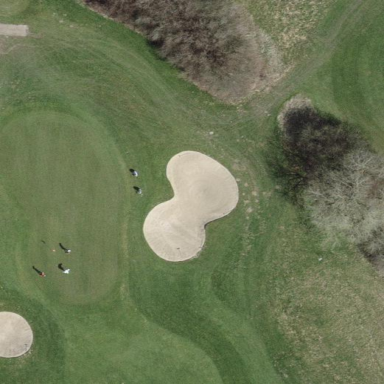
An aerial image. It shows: Bunker on golf course.